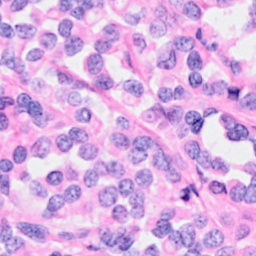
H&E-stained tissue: Breast